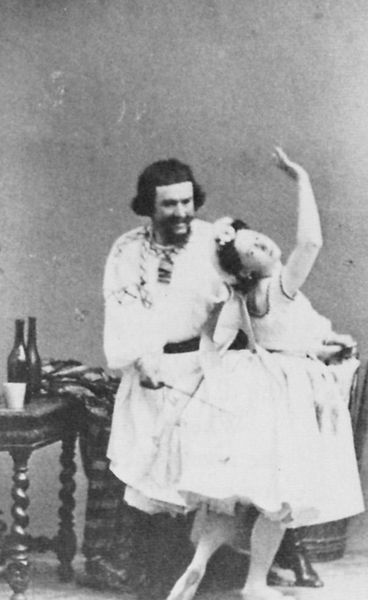
Titel: Mme. Mérante und Berthier in "Der Teufel von vier"
Künstler: Andrè Adolphe Eugené Disdéri
Institution: Privatsammlung
Schlagwörter: dunkel, hand, mann, schatten, umhang, weiß, menschen, mädchen, sitzen, blume, blumen, degas, frau, frisur, glas, grau, haar, hell, kleid, licht, raum, schwarz, stuhl, szene, tisch, blüte, schleier, tuch, rock, schleife, tanz, bart, flasche, flaschen, gesichter, hemd, trinken, wand, arm, bluse, haarschmuck, mensch, stehen, möbel, haare, kostüm, mantel, pose, kind, paar, bühne, tanzen, tänzerin, beine, lächeln, füße, modell, zwei, balett, ballerina, ballett, haltung, probe, spitzenschuhe, tutu, russland, wein, weinflaschen, atelier, tischchen, tasse, gestell, junge, schnauzbart, foto, fotografie, becher, lachen, tischbeine, schwarz weiss, künstler, schläge, kittel, photo, fisch, kostüme, fotographie, kopfschmuck, schlagen, rute, tänzer, gedrechselt, eine, studio, russisch, gerte, dacke, parodie, gehoben, ungarn, haarschnitt, züchtigung, lácheln, schaupiel, bescher, lchen, pas de deux, weinflschen, positur, bleid, tenazen, pse